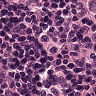
Metastatic tissue present: yes